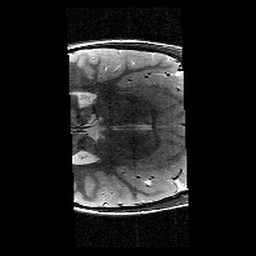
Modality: T2w
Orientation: axial
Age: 10
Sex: male
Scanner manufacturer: siemens
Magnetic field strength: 3 T
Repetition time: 9.23 s
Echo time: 0.067 s